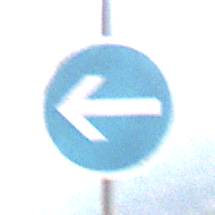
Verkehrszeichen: VorgeschriebeneFahrtrichtungHierLinks
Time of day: Midday
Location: Outdoor (Nature)
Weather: PartlyCloudy
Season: NotSpecified
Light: Natural